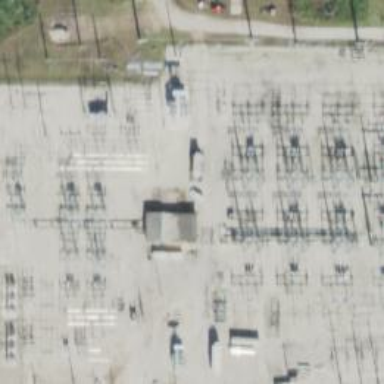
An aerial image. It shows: Switch for power supply.